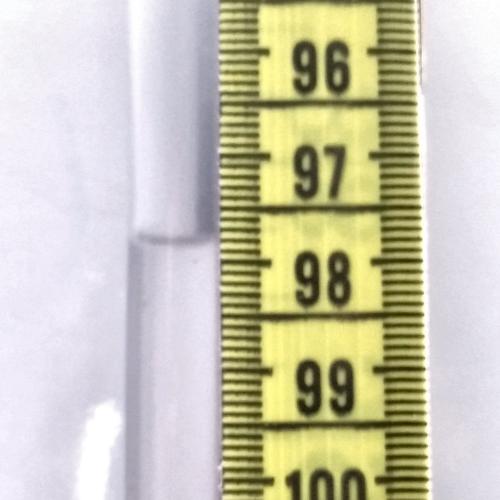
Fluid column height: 97.8 cm